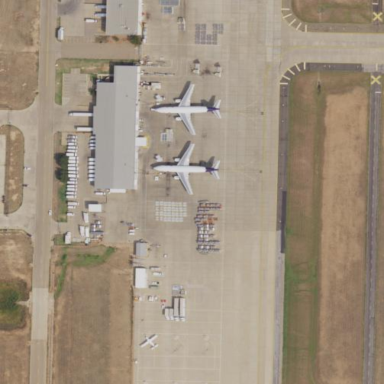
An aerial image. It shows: Apron at the airport.